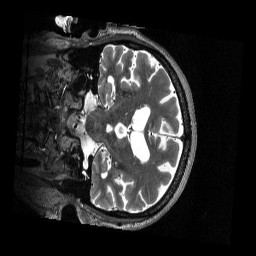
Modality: T2w
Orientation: coronal
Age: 81
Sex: male
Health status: healthy
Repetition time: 3.2 s
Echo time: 0.563 s